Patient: sex M, age 45
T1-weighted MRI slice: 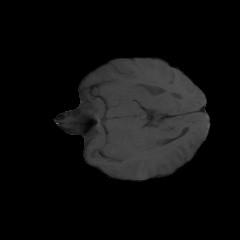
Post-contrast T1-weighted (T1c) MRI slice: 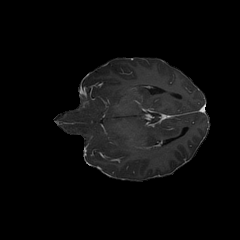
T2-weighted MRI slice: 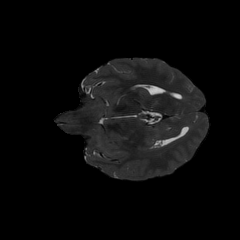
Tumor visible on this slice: yes
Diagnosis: Astrocytoma, IDH-mutant
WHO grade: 3